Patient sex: M
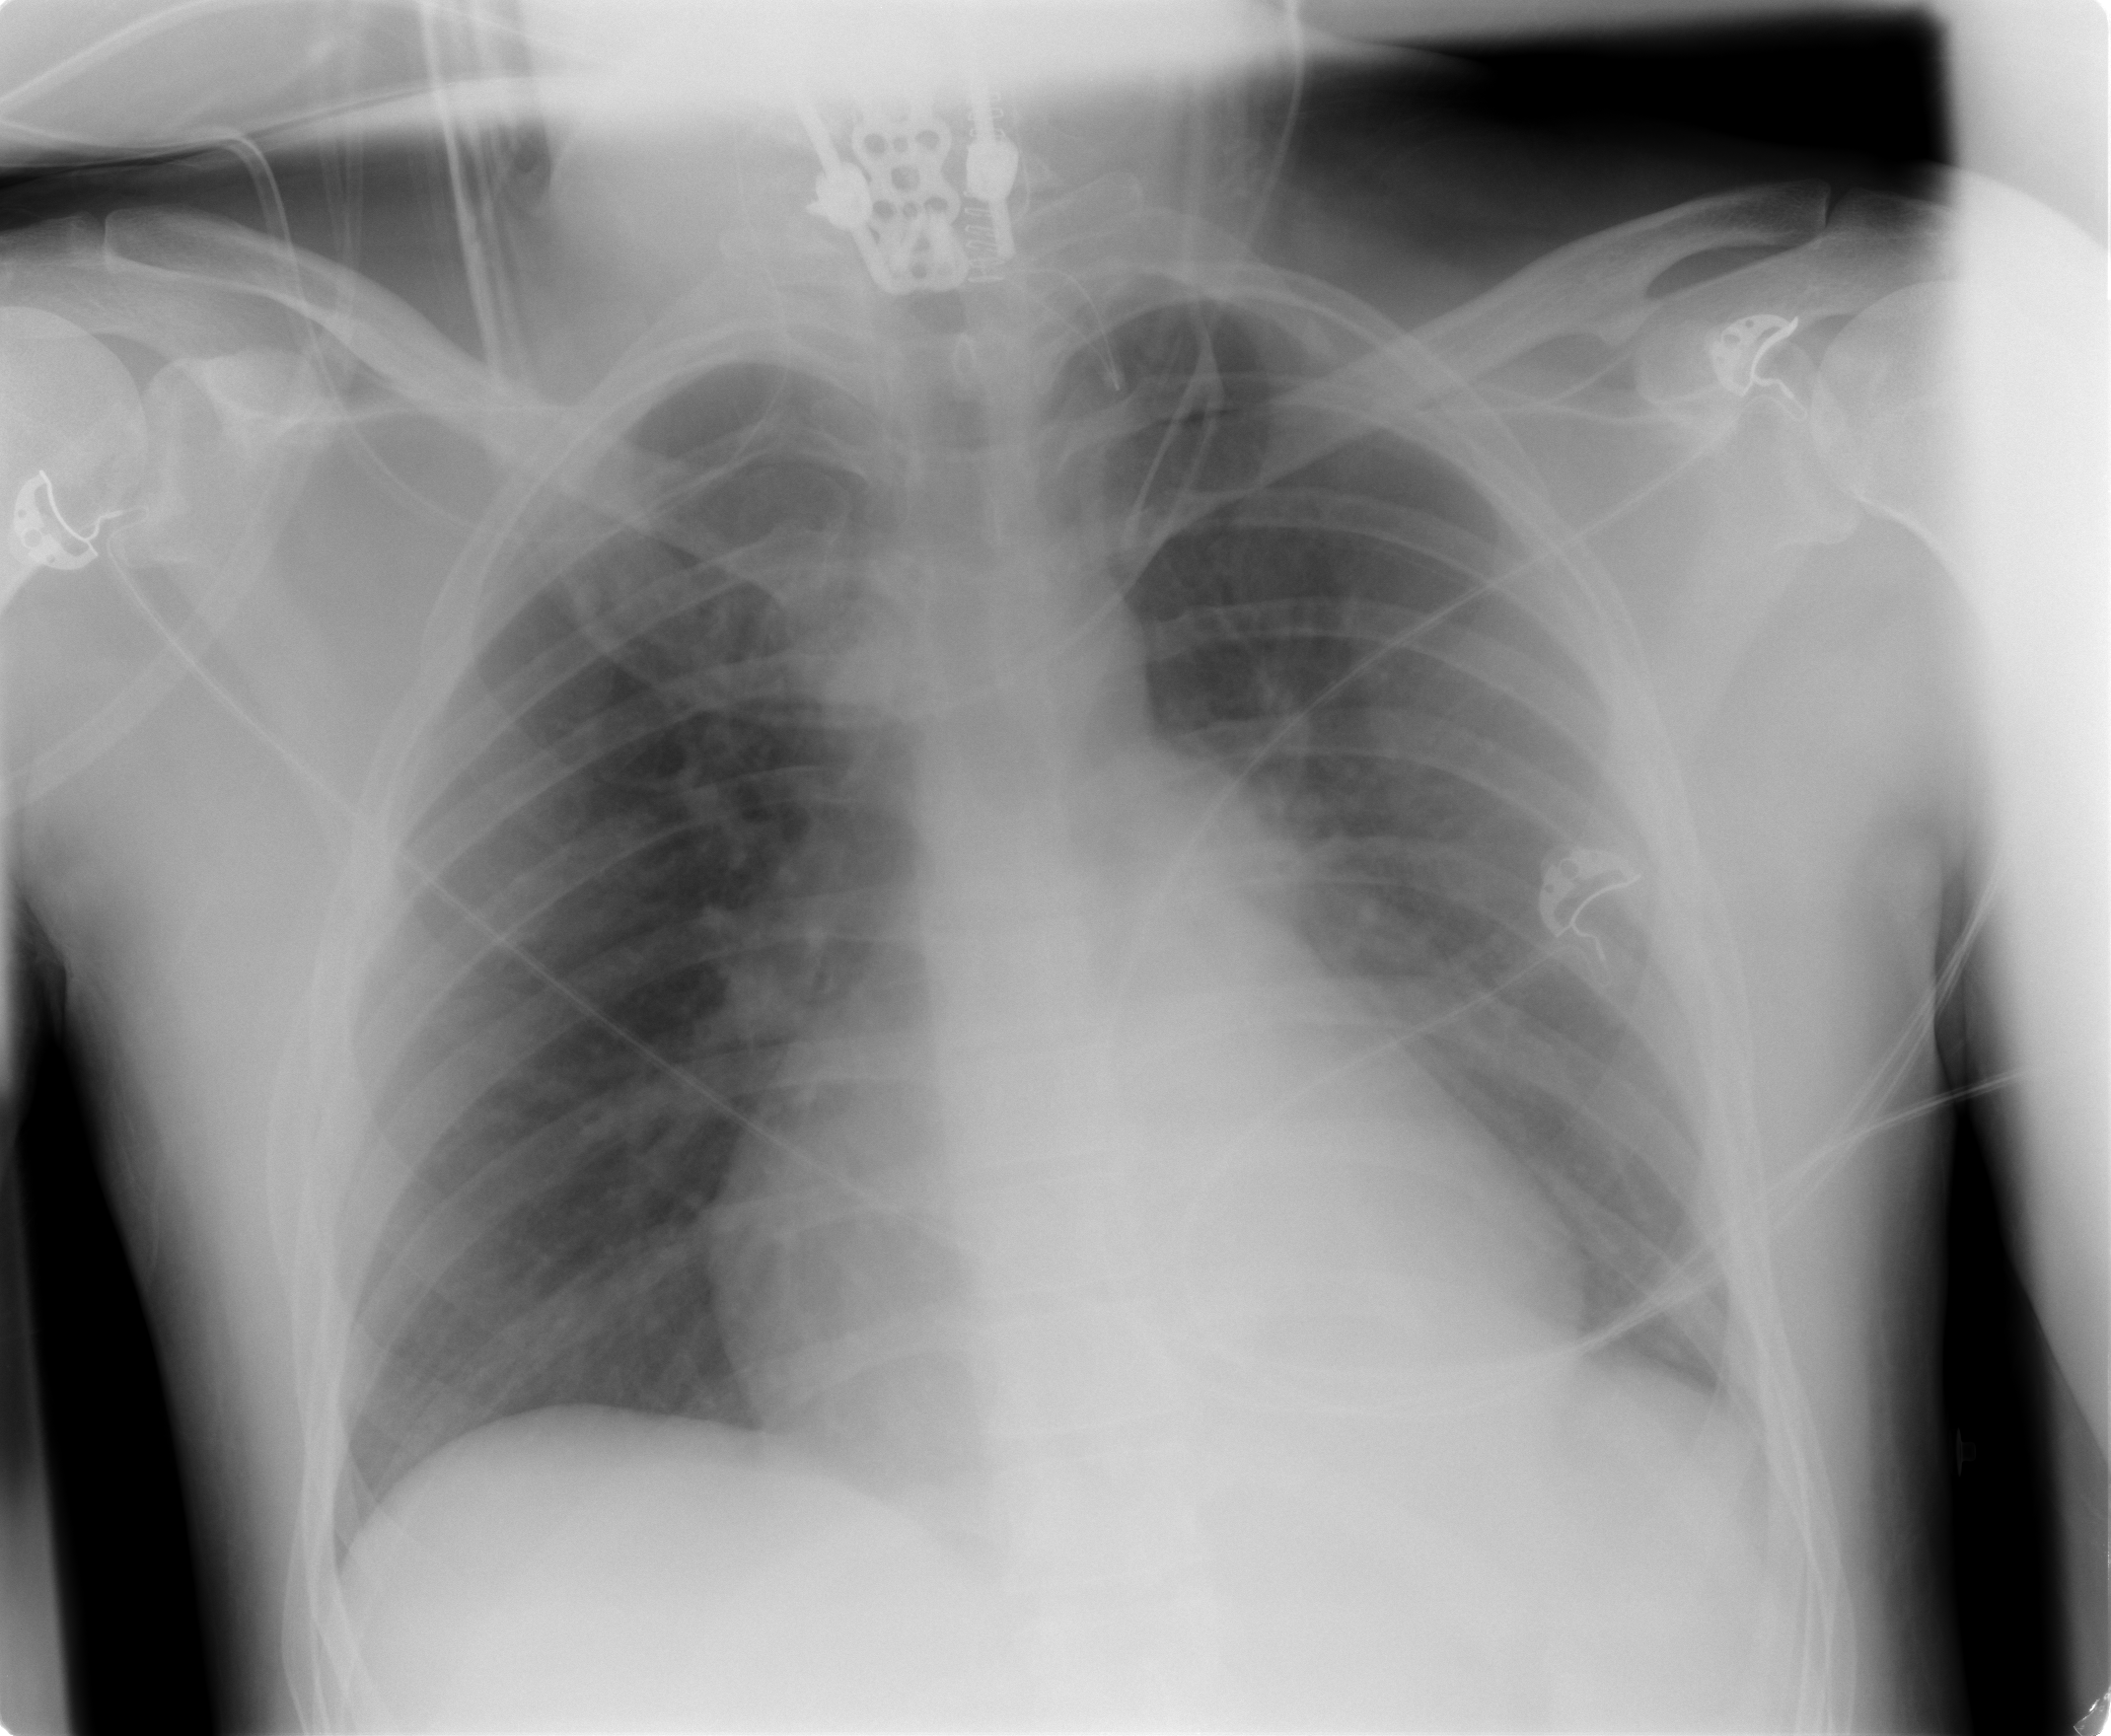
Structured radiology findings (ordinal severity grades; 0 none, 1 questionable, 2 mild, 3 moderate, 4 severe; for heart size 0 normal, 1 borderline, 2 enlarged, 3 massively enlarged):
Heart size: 0
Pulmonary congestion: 0
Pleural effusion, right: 0
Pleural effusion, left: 1
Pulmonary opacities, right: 0
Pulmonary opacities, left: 0
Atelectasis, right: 0
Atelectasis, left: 0